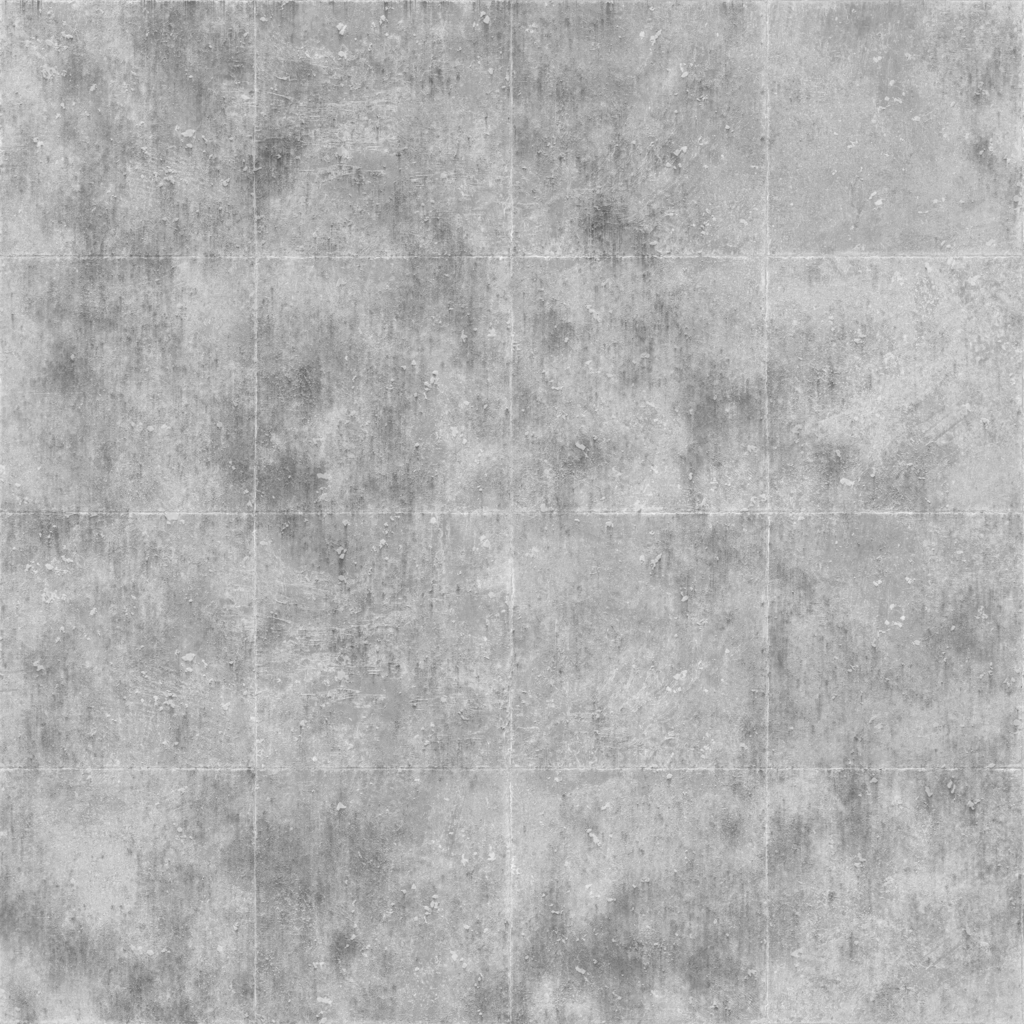
Texture map type: Roughness